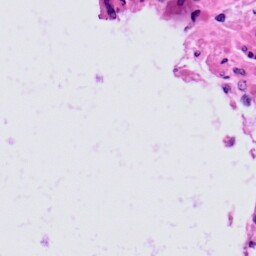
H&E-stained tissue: Prostate